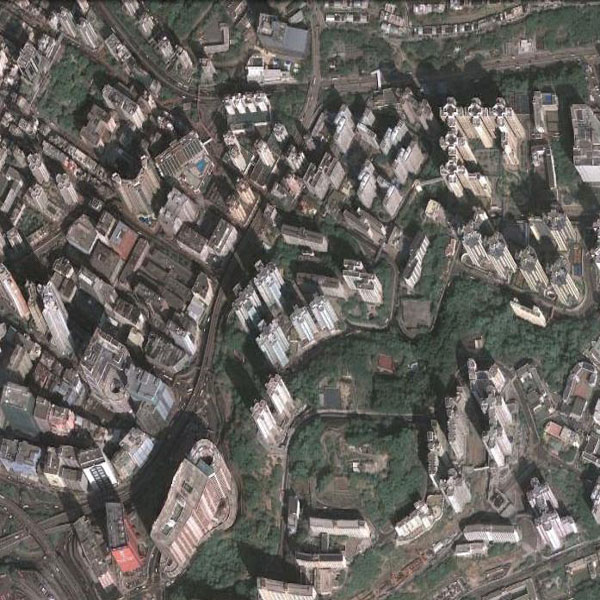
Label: Commercial